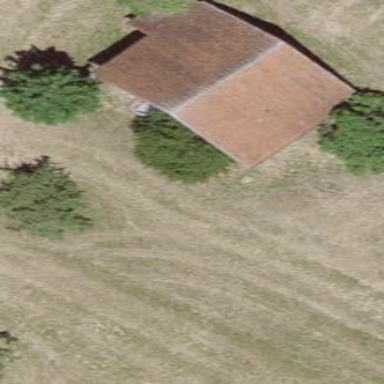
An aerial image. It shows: Rural barn.